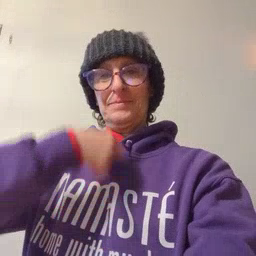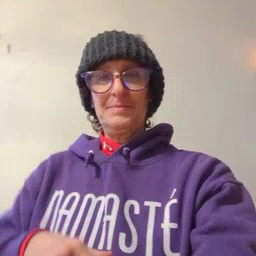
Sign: zipper